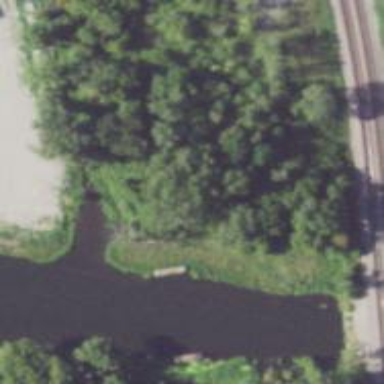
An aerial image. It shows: Abandoned railway bridge.